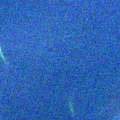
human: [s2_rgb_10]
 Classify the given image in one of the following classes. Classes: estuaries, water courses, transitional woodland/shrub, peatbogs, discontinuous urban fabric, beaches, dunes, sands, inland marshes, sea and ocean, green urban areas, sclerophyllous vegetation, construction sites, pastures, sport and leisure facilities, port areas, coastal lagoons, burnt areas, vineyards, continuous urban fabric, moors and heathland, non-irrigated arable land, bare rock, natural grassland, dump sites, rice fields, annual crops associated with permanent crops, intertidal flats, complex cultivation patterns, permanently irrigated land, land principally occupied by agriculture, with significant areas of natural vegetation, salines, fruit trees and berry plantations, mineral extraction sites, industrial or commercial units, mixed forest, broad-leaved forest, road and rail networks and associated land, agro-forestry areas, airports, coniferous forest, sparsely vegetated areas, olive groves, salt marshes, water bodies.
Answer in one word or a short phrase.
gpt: sea and ocean